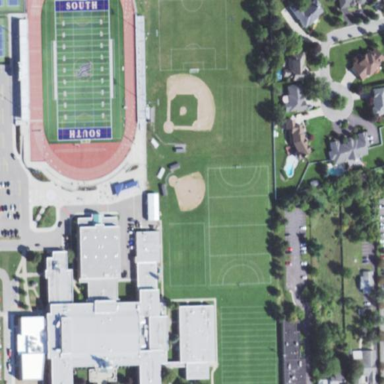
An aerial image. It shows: School.